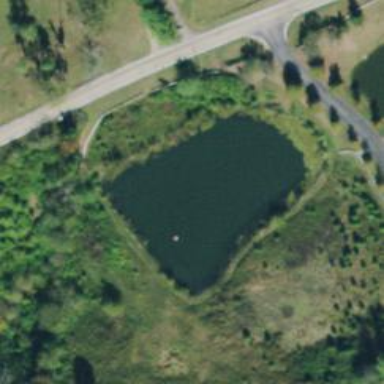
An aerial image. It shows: Pond with natural water.